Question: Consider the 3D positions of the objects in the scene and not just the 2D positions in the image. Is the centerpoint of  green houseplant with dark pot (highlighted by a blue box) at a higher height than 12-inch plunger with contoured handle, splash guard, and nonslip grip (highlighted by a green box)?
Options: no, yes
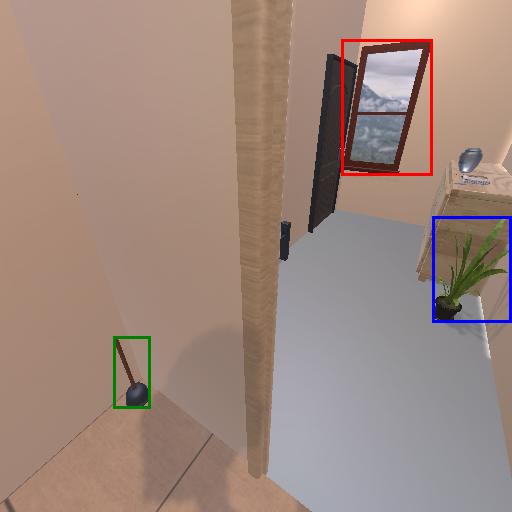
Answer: no